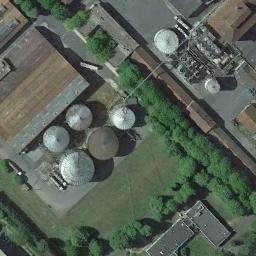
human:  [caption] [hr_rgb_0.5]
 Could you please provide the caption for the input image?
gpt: The storage tanks are surrounded by trees .

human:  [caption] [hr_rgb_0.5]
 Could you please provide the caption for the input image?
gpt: There are many white and black storage tanks on the grass .

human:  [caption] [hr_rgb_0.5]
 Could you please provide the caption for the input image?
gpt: About half of the storage tanks on this open lot have their lids open .

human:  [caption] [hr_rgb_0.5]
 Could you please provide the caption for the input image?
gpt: There are many different sized storage tanks in the factory, And there are large lawns in the factory .

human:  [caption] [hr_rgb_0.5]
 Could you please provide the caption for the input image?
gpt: There are several storage tanks and some green trees .